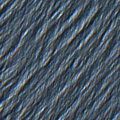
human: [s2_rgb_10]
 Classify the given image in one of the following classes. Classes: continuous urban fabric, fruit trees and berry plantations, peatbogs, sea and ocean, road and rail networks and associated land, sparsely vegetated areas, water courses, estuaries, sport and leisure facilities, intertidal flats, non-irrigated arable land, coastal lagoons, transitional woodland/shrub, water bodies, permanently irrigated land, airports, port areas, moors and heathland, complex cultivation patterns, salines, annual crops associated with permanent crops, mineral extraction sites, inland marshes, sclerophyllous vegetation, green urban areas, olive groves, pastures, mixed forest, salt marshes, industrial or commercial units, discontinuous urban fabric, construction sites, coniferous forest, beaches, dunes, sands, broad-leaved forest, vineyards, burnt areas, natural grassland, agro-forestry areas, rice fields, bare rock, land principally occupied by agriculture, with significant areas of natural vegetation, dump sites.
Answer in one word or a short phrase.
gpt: continuous urban fabric